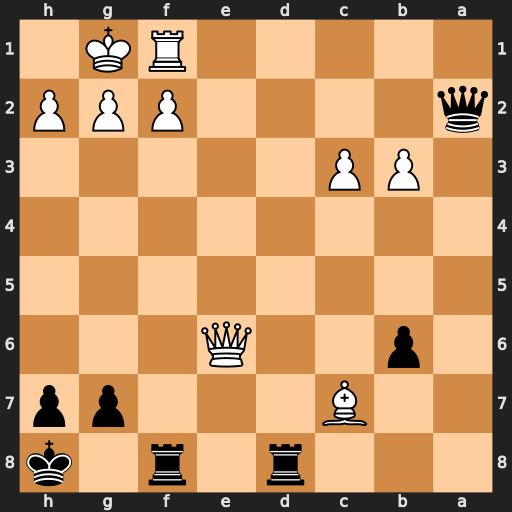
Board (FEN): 3r1r1k/2B3pp/1p2Q3/8/8/1PP5/q4PPP/5RK1
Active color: b
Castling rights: -
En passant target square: -
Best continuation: Qxf2+ Rxf2 Rd1+ Qe1 Rxe1+ Rf1 Rexf1#